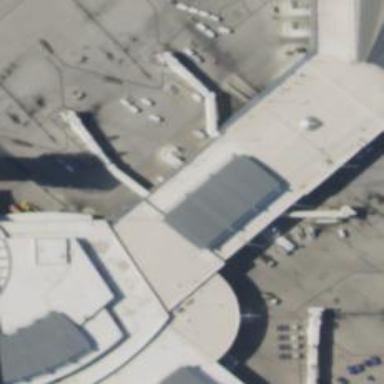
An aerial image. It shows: Airport gate.